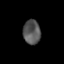
Tissue: lung
Cell type: Others
Senescence score: 0.2279
Nuclear area (px): 417
Mean DAPI intensity: 85.038